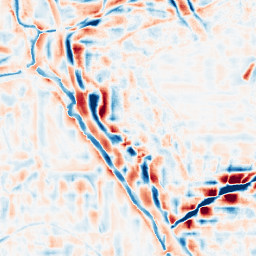
Category: wavelet
Decomposition family: wavelet_reverse_biorthogonal
Decomposition parameters: wavelet: rbio4.4
level: 4
Upsampling method: bspline
Upsampling parameters: scale: 2
Upsampling scale: 2